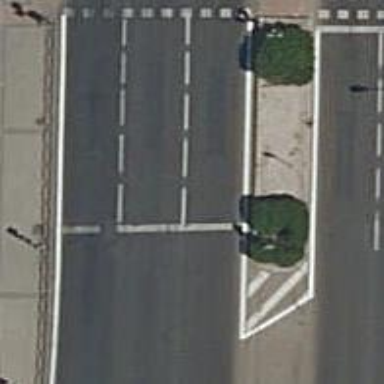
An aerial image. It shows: Road with traffic signals.